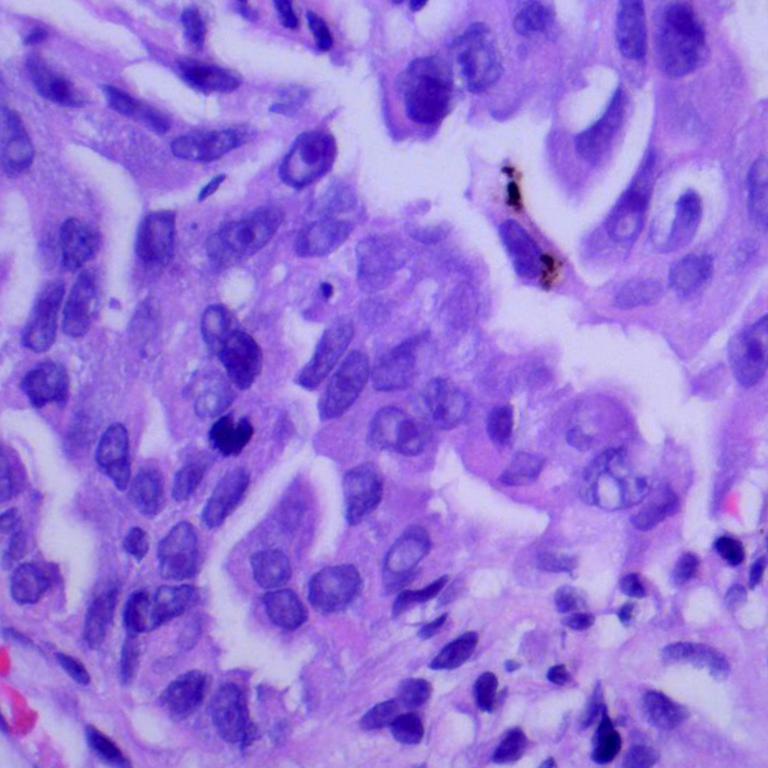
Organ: lung
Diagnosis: adenocarcinomas